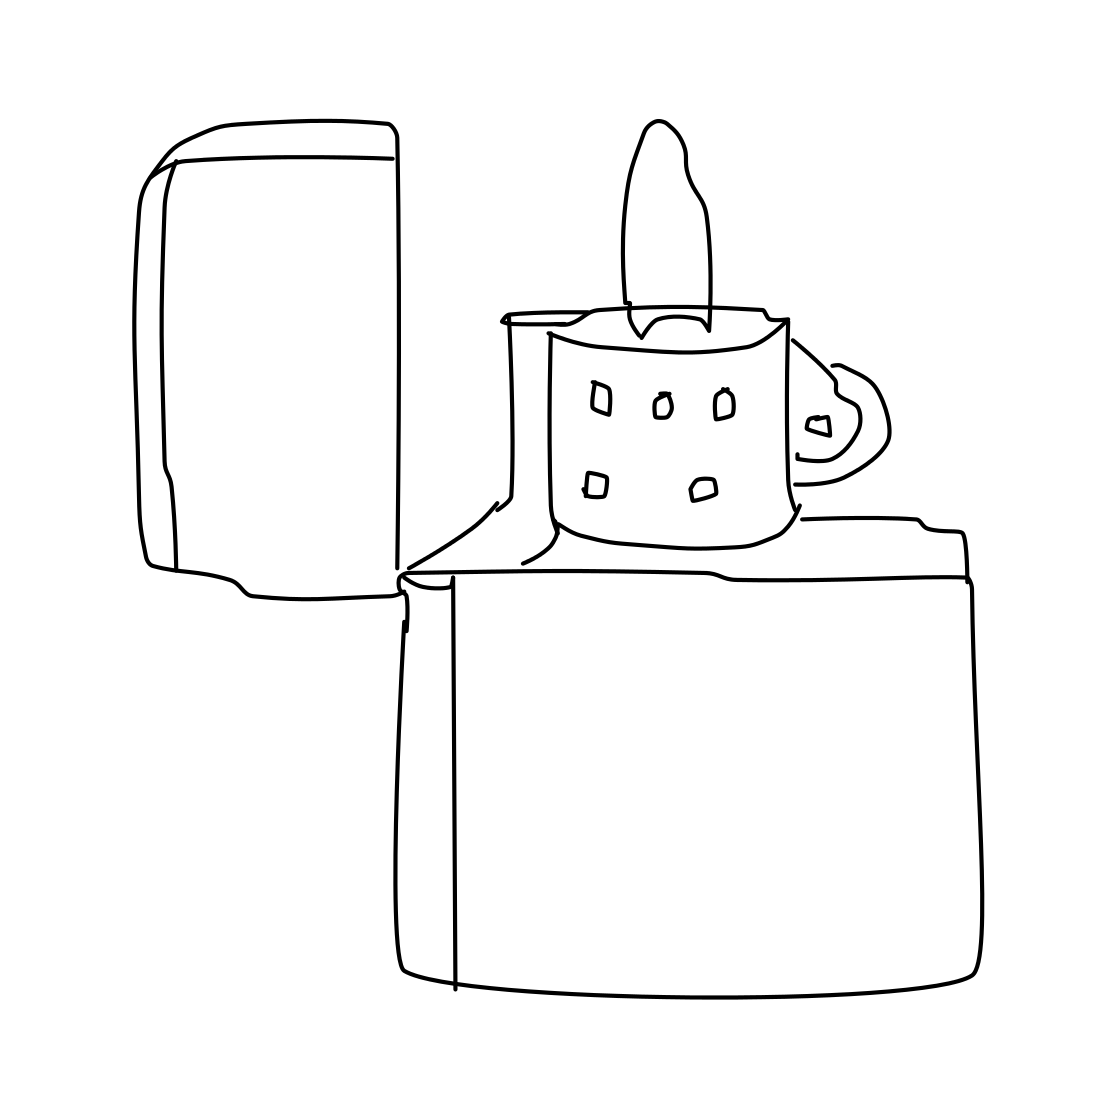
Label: lighter